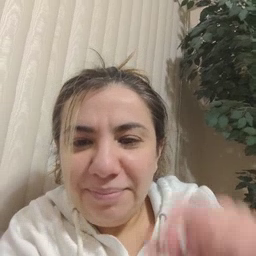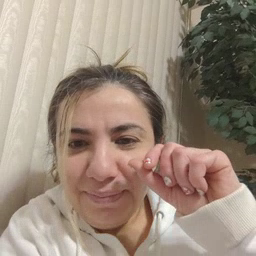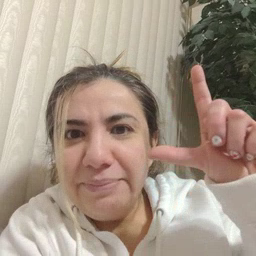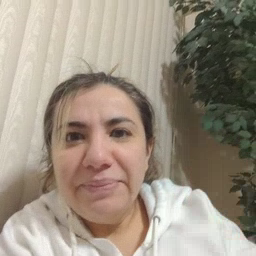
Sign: awake